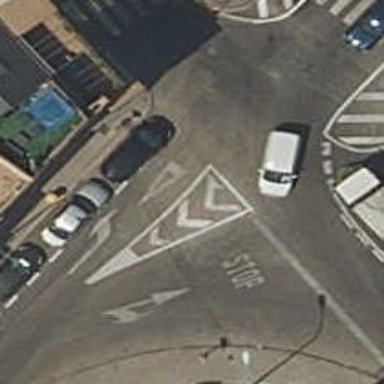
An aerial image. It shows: Road with "give way" sign.